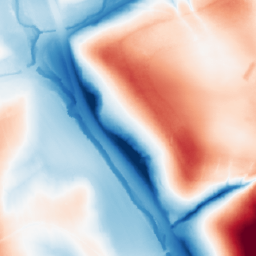
Category: classical
Decomposition family: gaussian_anisotropic
Decomposition parameters: sigma_x: 50
sigma_y: 20
Upsampling method: nearest
Upsampling parameters: scale: 2
Upsampling scale: 2